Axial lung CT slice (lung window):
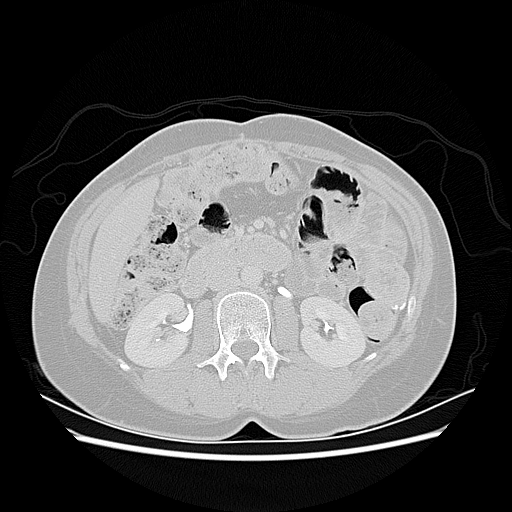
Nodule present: no